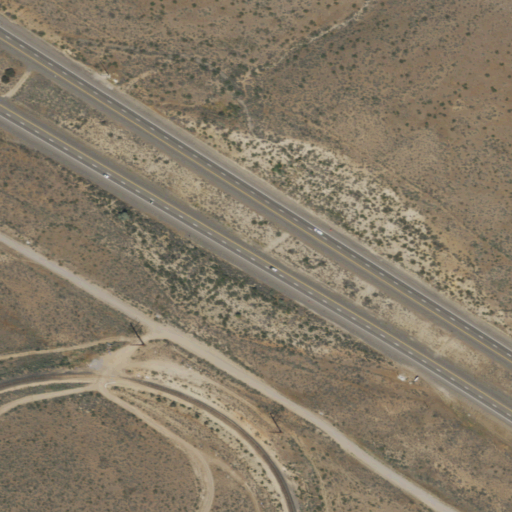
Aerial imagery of gap in Nevada named Dry Lake Summit containing shrub, medium intensity development, low intensity development, open development, grassland, and high intensity development